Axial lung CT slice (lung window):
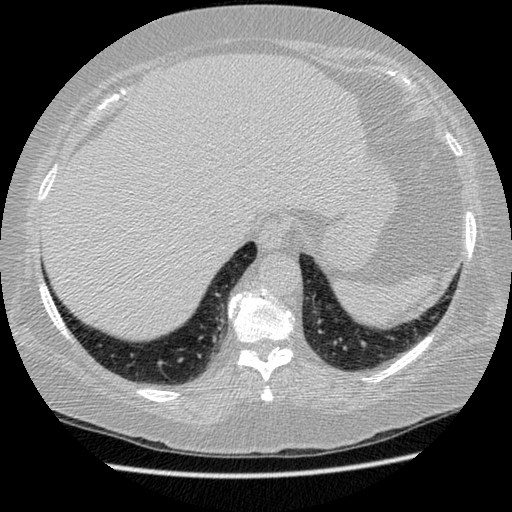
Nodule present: no